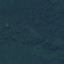
Land use / land cover: Forest